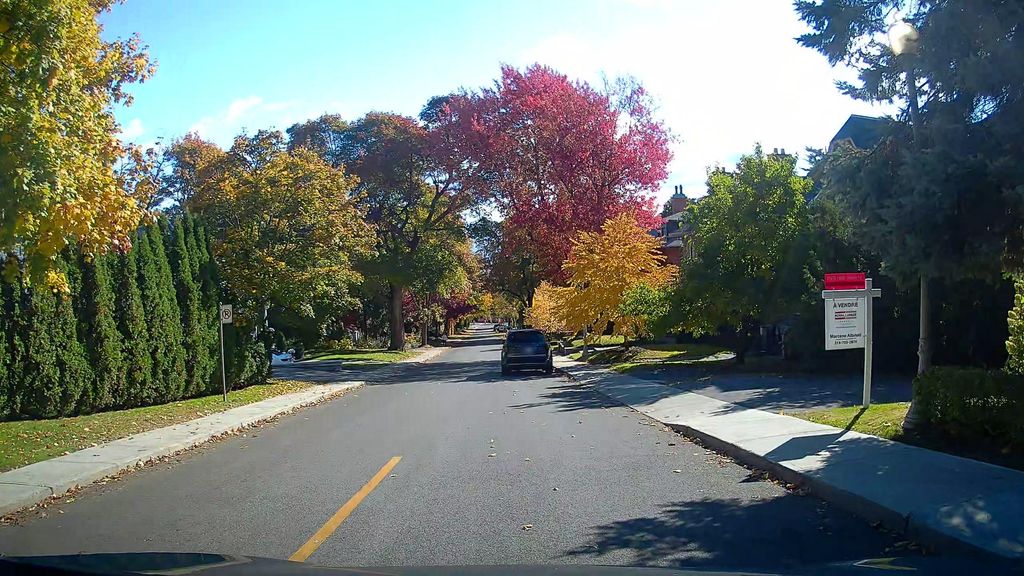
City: montreal